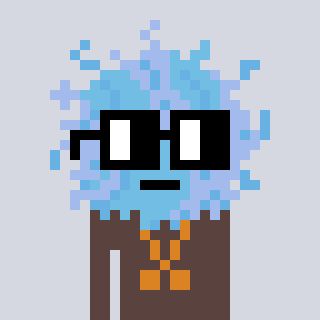
a pixel art character with square black glasses, a lint-shaped head and a darkbrown-colored body on a cool background